Question: My report looks like in picture below: each row is a location, columns are dates, qty is a SUM.

In this example QTY would be 30, I would like to color it following logic:
If all parameters are the same and equal to some value apply color.
If all parameters are not the same apply color.
param is a part of Dataset
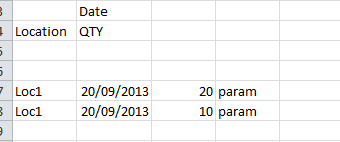
Answer: You should be able to use an appropriately scoped 'CountDistinct' here in the or expression as required. Something like:
'''
=IIf(CountDistinct(Fields!param.Value, "MyGroup") > 1, "Red", "Green")
'''
Where 'MyGroup' is the Scope you want to look at; you might want to change it to the Scope of your DataSet or whatever. I've just assumed group based on your data.
In this expression, the highlight will be 'Red' when there is more than one distinct param in Scope, otherwise 'Green'.
Where you want to group certain param items together, you could use a to group these together in your DataSet definition, then just use this as required in your report. The Calculated Field, let's call it 'paramColour', might look like:
'''
=Switch(Fields!param.Value = "AA" or Fields!param.Value = "BB", "Orange"
, Fields!param.Value = "CC", "Green"
, true, "Red")
'''
I used a 'Switch' here to make it easier to add future values.
You can then use this directly to set properties, i.e. set to this value, or just amend the expression above:
'''
=IIf(CountDistinct(Fields!paramColour.Value, "MyGroup") > 1, "Red", "Green")
'''
It's nice having a Calculated Field as you can define it once for the DataSet and use it in multiple places in the report.